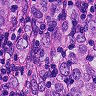
Metastatic tissue present: yes